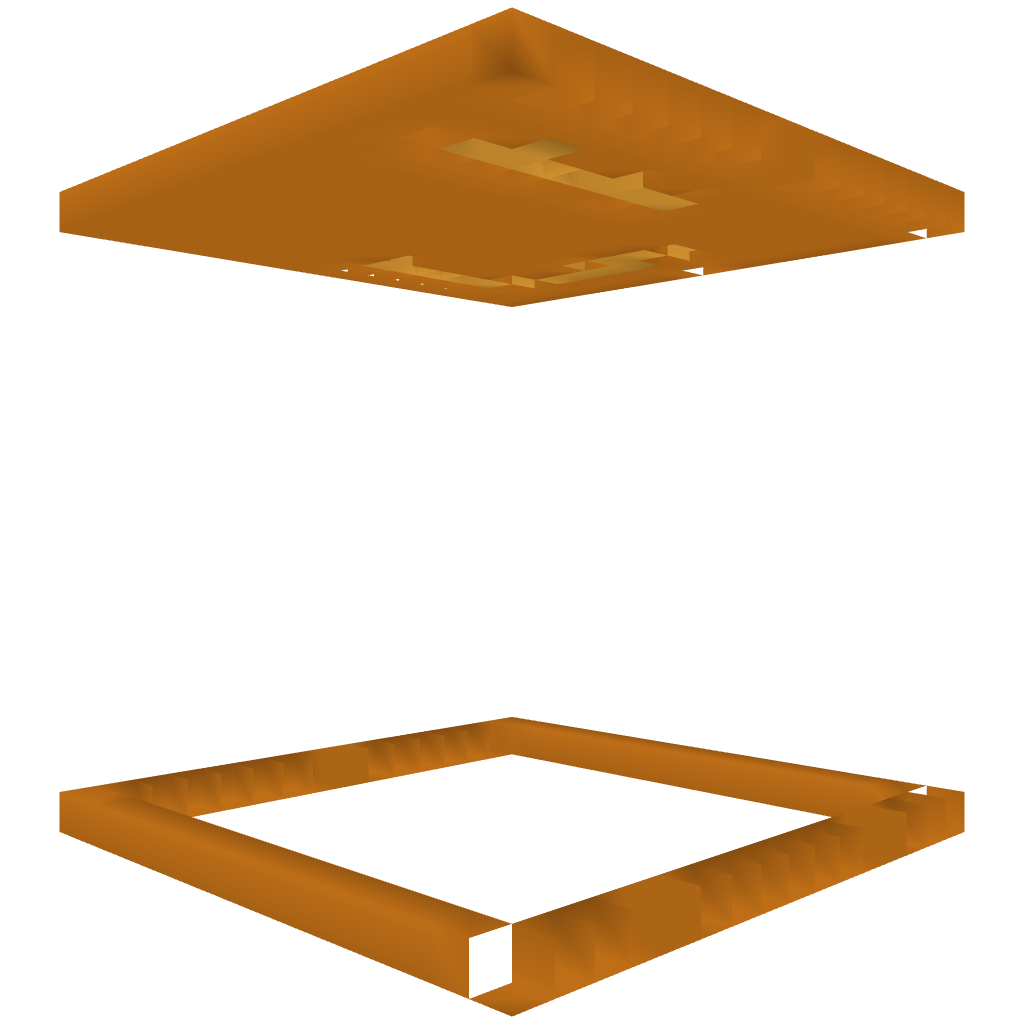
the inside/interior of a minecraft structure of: Jack-O-Lantern